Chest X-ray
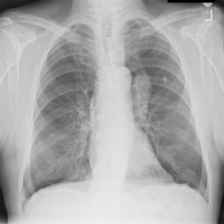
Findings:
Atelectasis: negative
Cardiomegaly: negative
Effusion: negative
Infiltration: negative
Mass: negative
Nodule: negative
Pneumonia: negative
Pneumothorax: negative
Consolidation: negative
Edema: negative
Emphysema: positive
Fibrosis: negative
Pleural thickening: negative
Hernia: negative